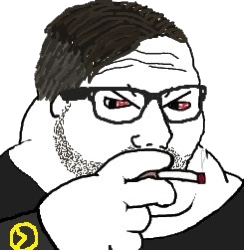
Label: 5_Blobjak